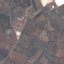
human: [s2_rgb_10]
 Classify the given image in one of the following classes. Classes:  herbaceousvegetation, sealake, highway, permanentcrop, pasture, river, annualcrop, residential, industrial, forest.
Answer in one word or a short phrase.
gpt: PermanentCrop